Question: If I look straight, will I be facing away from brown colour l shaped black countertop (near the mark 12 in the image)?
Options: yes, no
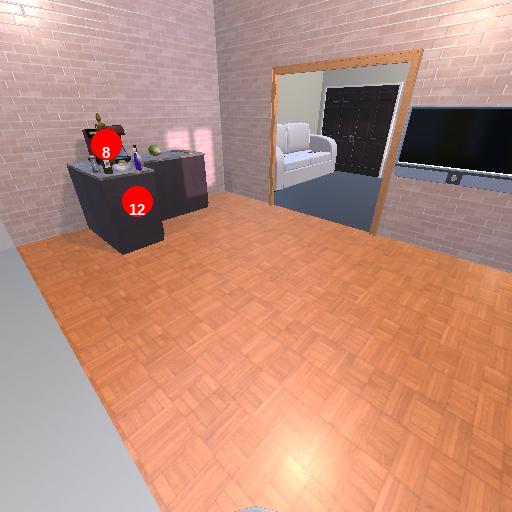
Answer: yes